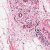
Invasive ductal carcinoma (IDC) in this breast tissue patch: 0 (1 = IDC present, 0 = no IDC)